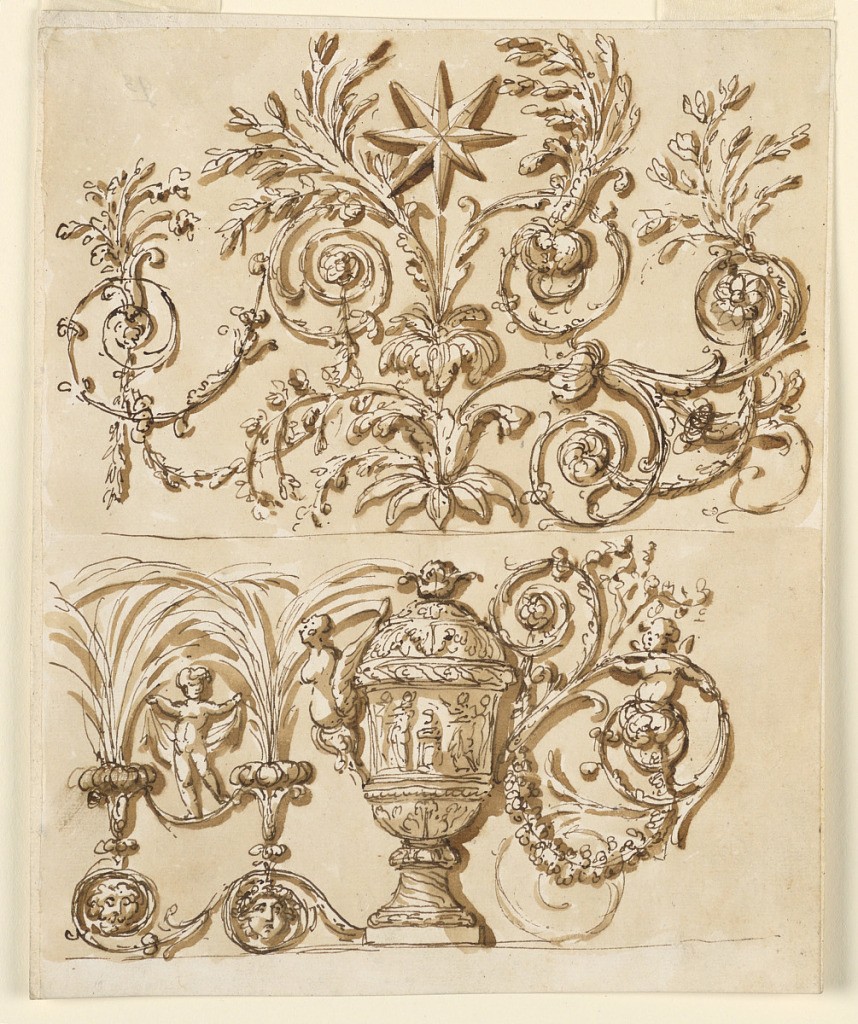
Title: Design for ceiling decoration
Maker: Giuseppe Barberi, Italian, 1746–1809
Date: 1746–1809
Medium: Pen and brown ink, brush and brown wash on off-white laid paper, lined
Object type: Drawing
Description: Design for ceiling decoration.